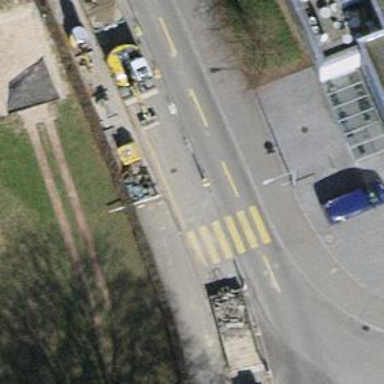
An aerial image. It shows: Trolleybus stop position for public transport.